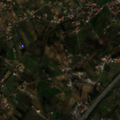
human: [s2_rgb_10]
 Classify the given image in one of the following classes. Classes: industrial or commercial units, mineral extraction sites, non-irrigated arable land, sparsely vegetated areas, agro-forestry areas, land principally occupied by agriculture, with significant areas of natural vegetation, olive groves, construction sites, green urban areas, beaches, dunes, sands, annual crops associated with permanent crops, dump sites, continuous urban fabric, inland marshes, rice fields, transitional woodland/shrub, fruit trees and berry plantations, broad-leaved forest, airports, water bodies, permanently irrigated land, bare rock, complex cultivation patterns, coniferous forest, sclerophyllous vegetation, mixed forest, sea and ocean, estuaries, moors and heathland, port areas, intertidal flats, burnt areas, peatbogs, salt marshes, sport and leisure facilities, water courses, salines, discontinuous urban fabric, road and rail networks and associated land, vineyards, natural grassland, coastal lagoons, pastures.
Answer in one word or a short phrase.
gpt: vineyards, complex cultivation patterns